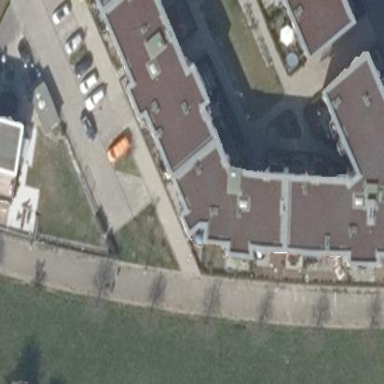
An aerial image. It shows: Residential building with flat roof.